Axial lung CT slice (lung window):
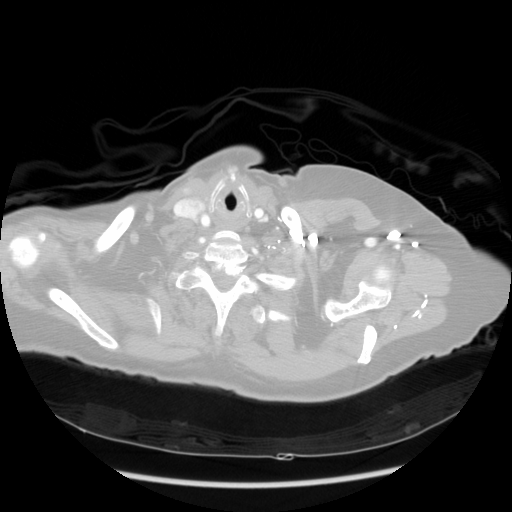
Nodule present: no